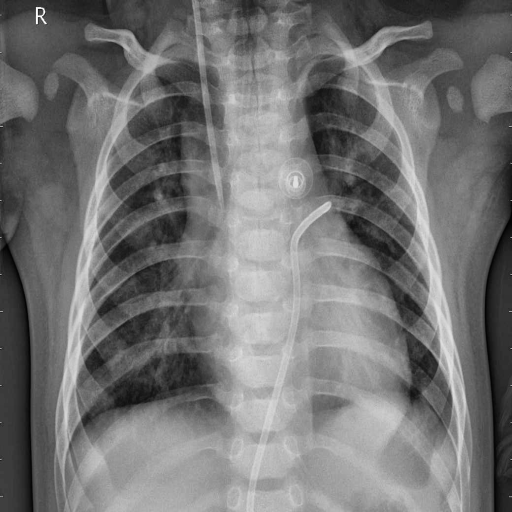
Finding: PNEUMONIA